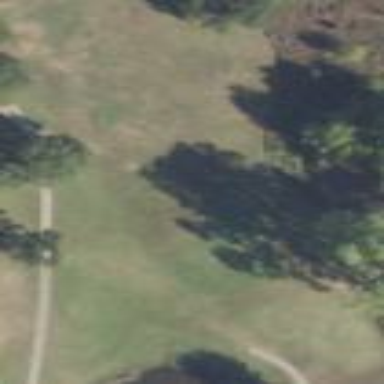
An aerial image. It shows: Scenic golf fairway.